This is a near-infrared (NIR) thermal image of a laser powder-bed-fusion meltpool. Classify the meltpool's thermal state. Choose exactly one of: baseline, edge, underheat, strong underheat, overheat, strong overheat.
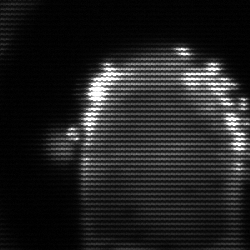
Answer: baseline